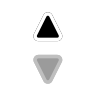
Cursor type: resize_n
OS/theme: macos
Variant: default